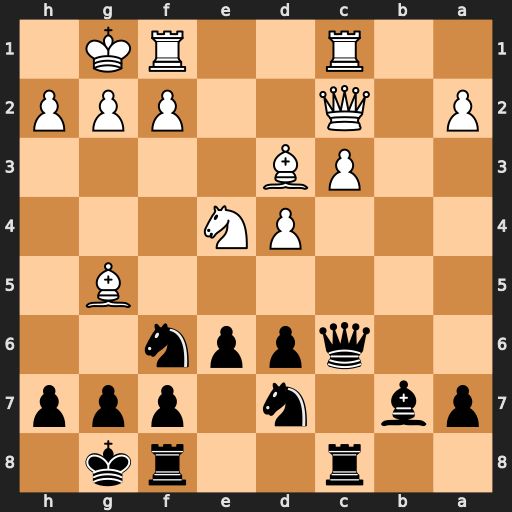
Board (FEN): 2r2rk1/pb1n1ppp/2qppn2/6B1/3PN3/2PB4/P1Q2PPP/2R2RK1
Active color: b
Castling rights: -
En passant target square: -
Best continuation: Nxe4 Bxe4 Qxe4 Qxe4 Bxe4